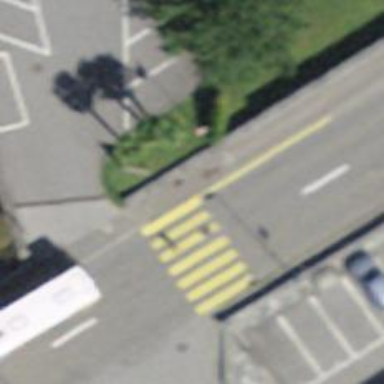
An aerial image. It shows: Bus stop with platform for public transport.